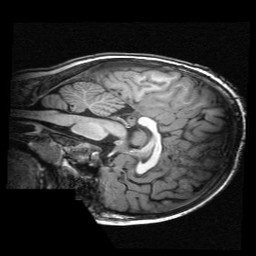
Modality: T1w
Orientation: sagittal
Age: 9
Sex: male
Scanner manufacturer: siemens
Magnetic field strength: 3 T
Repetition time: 2.3 s
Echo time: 0.00336 s